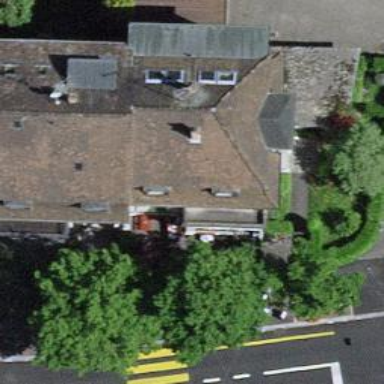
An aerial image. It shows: Cafe.